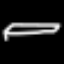
Label: bed